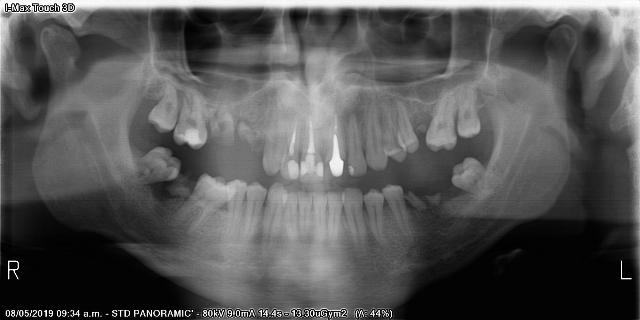
adult